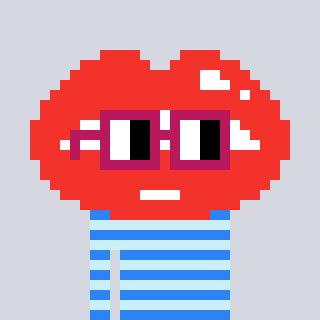
a pixel art character with square dark red glasses, a lips-shaped head and a cold-colored body on a cool background